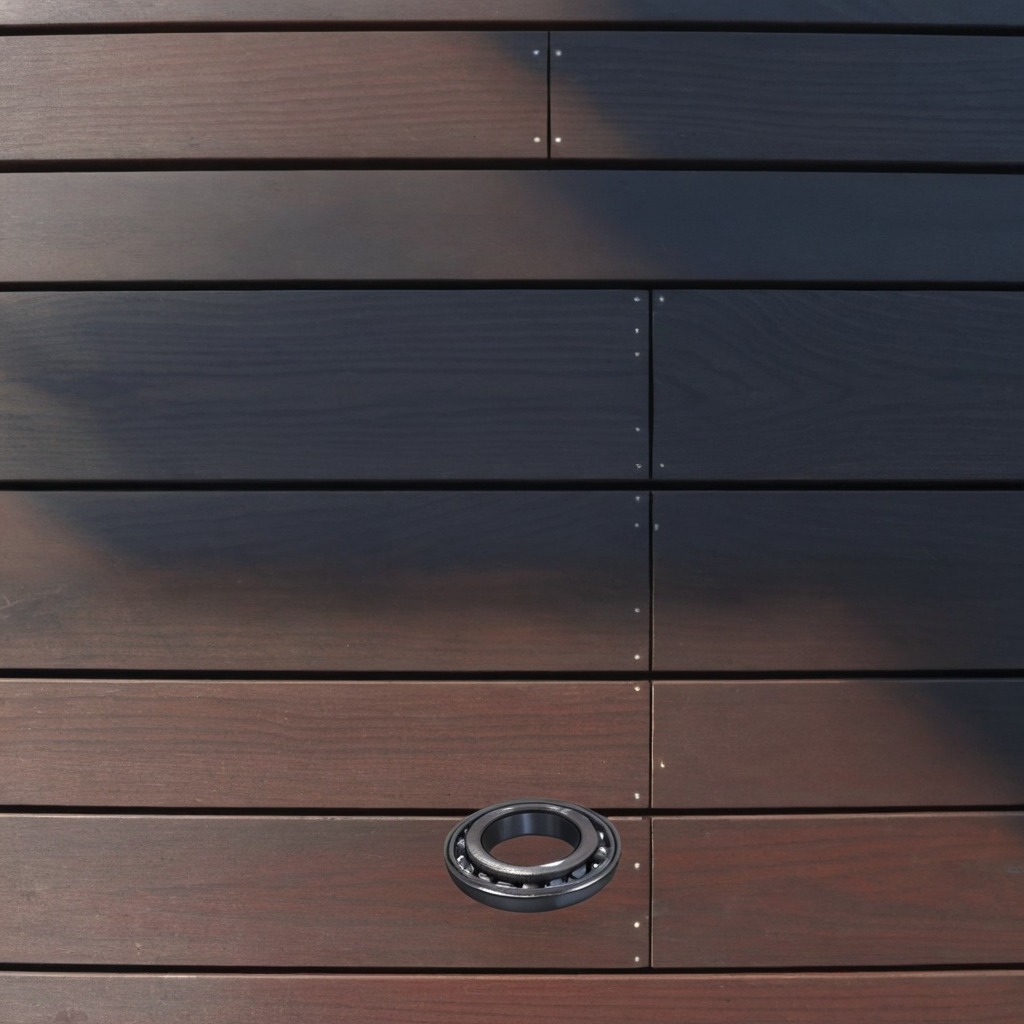
A metal ball bearing is lying on the workbench.